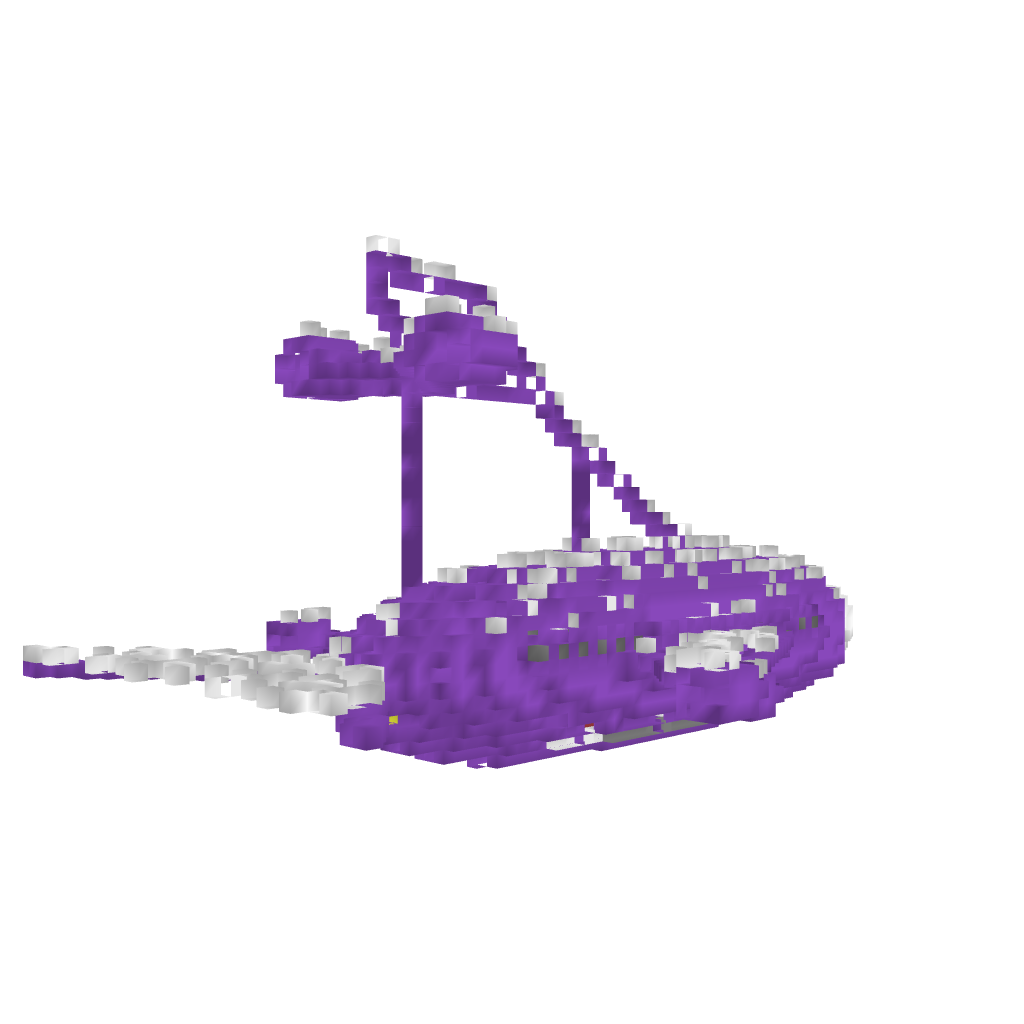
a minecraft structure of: The shark functioning war airship bad low quality